Question: Right, I'm trying to implement this game, <URL> , but I'm struggling with the drop and the increase of the helicopter once the mouse is clicked.
I've set the helicopter as a symbol with instance name 'helicopter'.
Here is what I mean;

Surely there's a formula for the height increase, and decrease (unfortunately I'm not smart enough to figure it out)
It would be great if you could help me!
Thanks!
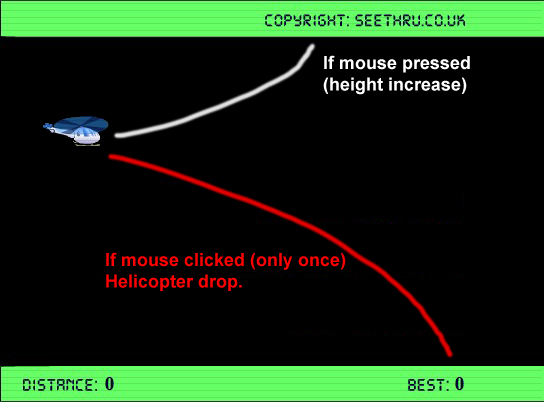
Answer: That game uses really simple physics; basically just subtracting a value from a 'velocity' property when you hold the mouse, otherwise adding to it.
The 'y' of the helicopter is increased by the 'velocity' (will being to rise once 'velocity' is below 0). This will also cause the gradual speeding up / slowing down effect that you see.
# Sample Code:
## Game.as (this would be your document class).
'''
package
{
import flash.display.MovieClip;
import flash.events.Event;
import flash.events.MouseEvent;
public class Game extends MovieClip
{
// Properties.
private var _updating:Array = [];
private var _mouseDown:Boolean = false;
// Objects.
private var _helicopter:Helicopter;
/**
* Constructor.
*/
public function Game()
{
// Listeners.
stage.addEventListener(Event.ENTER_FRAME, _update);
stage.addEventListener(MouseEvent.MOUSE_DOWN, _mouseAction);
stage.addEventListener(MouseEvent.MOUSE_UP, _mouseAction);
// Helicopter.
_helicopter = new Helicopter();
stage.addChild(_helicopter);
}
/**
* Mouse action manager.
* @param e MouseEvent instance.
*/
private function _mouseAction(e:MouseEvent):void
{
switch(e.type)
{
default: _mouseDown = false; break;
case MouseEvent.MOUSE_DOWN: _mouseDown = true; break;
}
}
/**
* Update the game.
* @param e Event instance.
*/
private function _update(e:Event):void
{
_helicopter.update(_mouseDown);
}
}
}
'''
## Helicopter.as
'''
package
{
import flash.display.Sprite;
public class Helicopter extends Sprite
{
// Properties.
private var _velocity:Number = 0;
/**
* Constructor.
*/
public function Helicopter()
{
// Temp graphics.
graphics.beginFill(0x00FF00);
graphics.drawRect(0, 0, 60, 35);
graphics.endFill();
}
/**
* Update the helicopter.
* @param mouseDown Boolean representing whether the mouse is held down or not.
*/
public function update(mouseDown:Boolean):void
{
if(mouseDown) _velocity -= 1;
else _velocity += 1;
y += _velocity;
}
}
}
'''